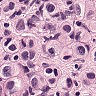
Metastatic tissue present: yes